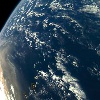
Label: water